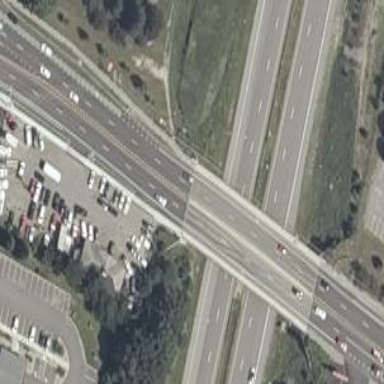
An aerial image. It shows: Secondary road with asphalt surface passing over bridge.